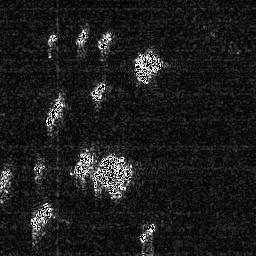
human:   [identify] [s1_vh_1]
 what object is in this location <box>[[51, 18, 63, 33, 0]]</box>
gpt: <ref>1 medium ship at the top</ref>

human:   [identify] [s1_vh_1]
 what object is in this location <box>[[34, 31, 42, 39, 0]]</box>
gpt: <ref>1 small ship at the center</ref>